Question: I'm a newbie in C#.
I set URL for WebBrowser and when i run it.It's giving a DialogBox like this:>
How can i avoid from this? I mean this dialogbox shouldn't appear when i run it.
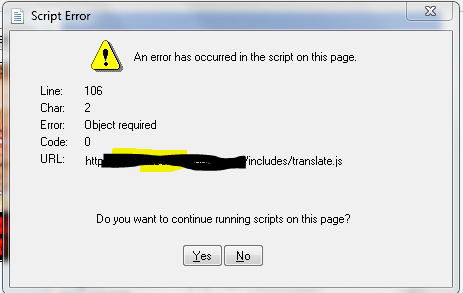
Answer: Set browser-control's ScriptErrorsSuppressed property.
From <URL>:
> Type: System.Boolean true if the
control does not display its dialog
boxes; otherwise, false. The default
is false.